Question: I'm creating application with collapsing toolbar and transparent status bar. But i've got a problem with api 19
when i set '<item name="android:windowTranslucentStatus">true</item>' i get this:

I tried to make it by
'getWindow().getDecorView().setSystemUiVisibility( View.SYSTEM_UI_FLAG_LAYOUT_STABLE | View.SYSTEM_UI_FLAG_LAYOUT_FULLSCREEN);'
but the only thing that works is
'Window w = getWindow(); w.setFlags(WindowManager.LayoutParams.FLAG_LAYOUT_NO_LIMITS, WindowManager.LayoutParams.FLAG_LAYOUT_NO_LIMITS);'
but after it i receive that app bar is under status bar
<URL>
my Appbar and Collapsing toolbar layouts have parameter 'fitsSystemWindows = "true"'
in Api 21 and higher all ok.
How can i make transparent status bar with collapsing toolbar layout in api 19?
Thanks for any help.
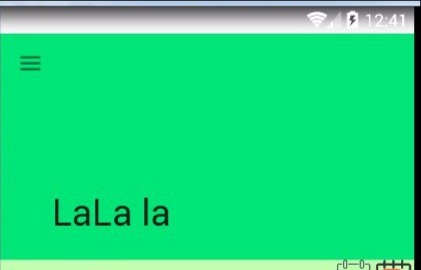
Answer: I solve my issue by this code and it's working perfectly for me:
'''
if (Build.VERSION.SDK_INT == Build.VERSION_CODES.KITKAT) {
Window w = getWindow(); // in Activity's onCreate() for instance
w.setFlags(WindowManager.LayoutParams.FLAG_LAYOUT_NO_LIMITS, WindowManager.LayoutParams.FLAG_LAYOUT_NO_LIMITS);
CollapsingToolbarLayout.LayoutParams lp = (CollapsingToolbarLayout.LayoutParams) mToolBar.getLayoutParams();
lp.setMargins(0,24,0,0);
mToolBar.setLayoutParams(lp);
}
'''
my mainActivity.xml file is:
'''
.......blablalba
<android.support.design.widget.AppBarLayout
android:id="@+id/appbar"
android:layout_width="match_parent"
android:layout_height="210dp"
android:fitsSystemWindows="true">
<android.support.design.widget.CollapsingToolbarLayout
android:id="@+id/collapsing_toolbar"
android:layout_width="match_parent"
android:layout_height="match_parent"
app:contentScrim="?attr/colorPrimary"
app:expandedTitleMarginBottom="32dp"
app:expandedTitleMarginEnd="64dp"
app:expandedTitleMarginStart="48dp"
app:layout_scrollFlags="scroll|exitUntilCollapsed"
android:fitsSystemWindows="true">
<ImageView
android:layout_width="match_parent"
android:contentDescription="@string/app_name"
android:id="@+id/ivHeader"
android:layout_alignParentLeft="true"
android:layout_alignParentStart="true"
android:layout_alignParentBottom="true"
android:scaleType="centerCrop"
app:layout_collapseMode="parallax"
android:layout_gravity="bottom"
android:layout_height="235dp" />
<android.support.v7.widget.Toolbar
android:id="@+id/toolbar"
android:layout_width="match_parent"
android:layout_height="56dp"
app:layout_collapseMode="pin"
android:layout_gravity="top"
android:background="@android:color/transparent" />
</android.support.design.widget.CollapsingToolbarLayout>
</android.support.design.widget.AppBarLayout>
.....blalblaba
'''